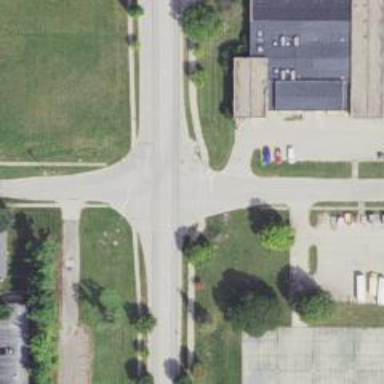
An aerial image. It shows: Marked crossing on footway.